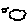
Label: cloud